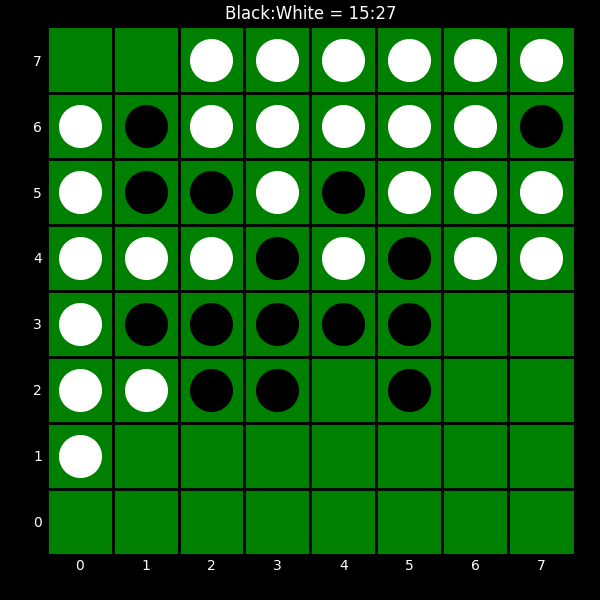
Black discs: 15
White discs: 27